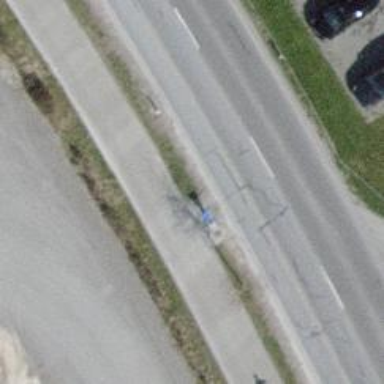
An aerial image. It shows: Traffic monitoring system is in place.